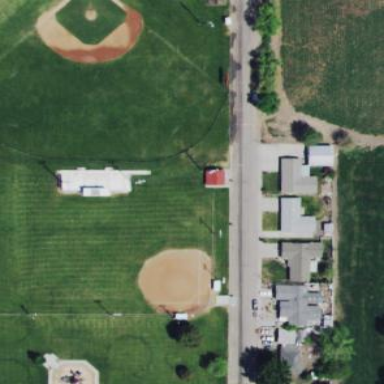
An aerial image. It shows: Baseball pitch for leisure land activities.